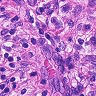
Metastatic tissue present: yes